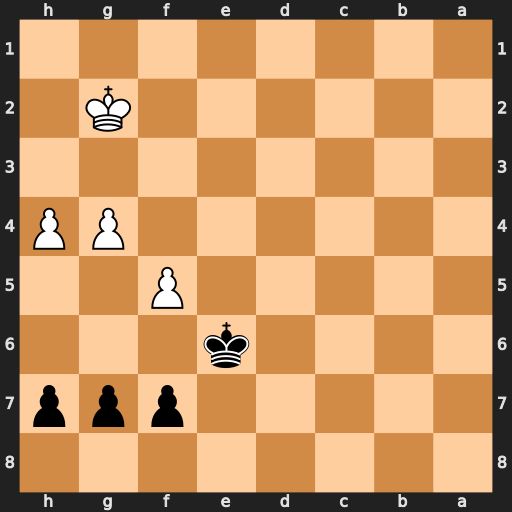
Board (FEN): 8/5ppp/4k3/5P2/6PP/8/6K1/8
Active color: b
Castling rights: -
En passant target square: -
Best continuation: Ke5 Kf3 h5 Kg3 Ke4 f6 g6